Question: I'm learning python and have been trying various things... for some reason this isn't working!
'''
x = (-2.1)
if ( (0.4*(x)) - (0.02*(x)) + (1.396) ) == 0.598:
print "TRUE!"
else:
print "FALSE!"
print ( (0.4*(x)) - (0.02*(x)) + (1.396) )
'''
It prints FALSE! followed by 0.598 obviously the answer is 0.598 so why does'nt the "if" statement work? Thanks!
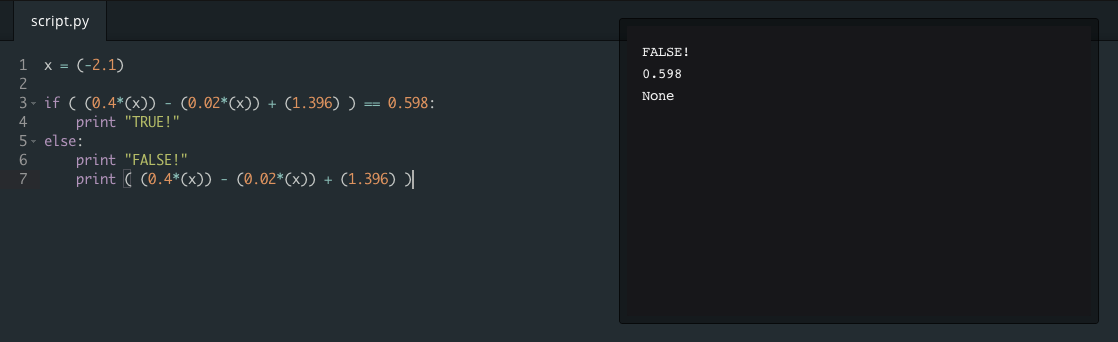
Answer: If you try to 'print' out
'''
(0.38 * x) + 1.396 # note simplified maths and syntax
'''
You will quickly see why:
'''
0.5979999999999999
'''
This is not exactly equal to 0.598, because of the way floating point numbers ('float') work. You are better testing these using tolerance:
'''
a = (0.38 * x) + 1.396
if abs(a - 0.598) < 0.0001:
'''